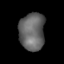
Tissue: lung
Cell type: Endothelial cells
Senescence score: 0.1985
Nuclear area (px): 939
Mean DAPI intensity: 101.329